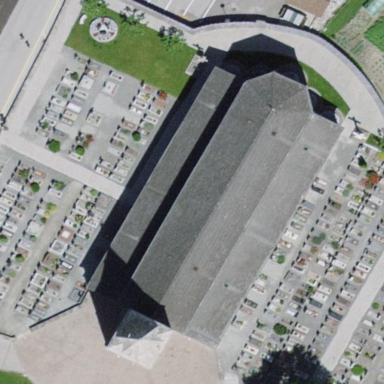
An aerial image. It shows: Cemetery.